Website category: book
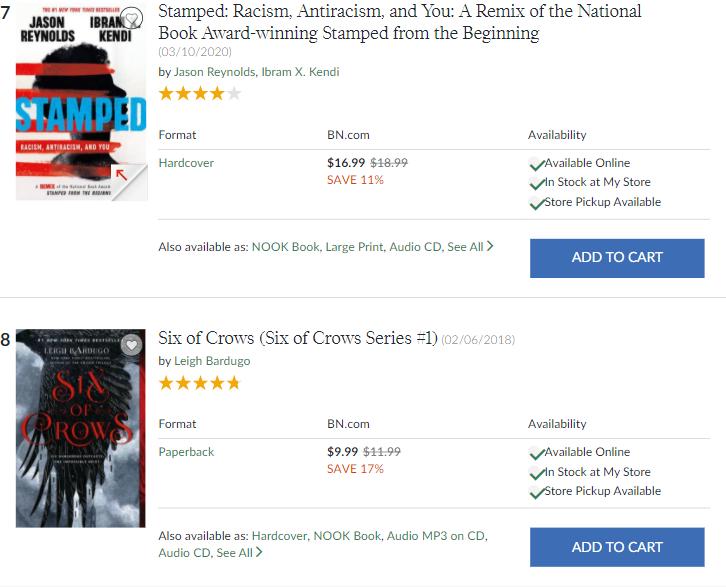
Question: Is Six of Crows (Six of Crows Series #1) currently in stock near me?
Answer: yes

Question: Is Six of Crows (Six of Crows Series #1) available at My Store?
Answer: yes

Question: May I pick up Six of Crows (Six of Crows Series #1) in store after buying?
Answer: yes

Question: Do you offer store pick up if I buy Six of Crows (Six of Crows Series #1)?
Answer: yes

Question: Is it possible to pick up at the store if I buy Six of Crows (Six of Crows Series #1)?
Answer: yes

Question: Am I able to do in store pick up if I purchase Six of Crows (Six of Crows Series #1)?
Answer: yes

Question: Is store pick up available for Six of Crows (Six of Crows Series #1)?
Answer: yes

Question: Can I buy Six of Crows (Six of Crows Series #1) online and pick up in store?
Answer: yes